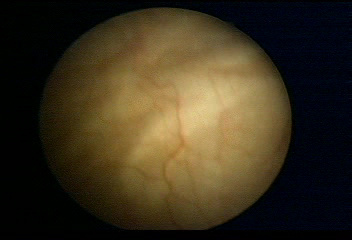
Modality: WLC
Class: Normal mucosa
Bladder cancer association: No